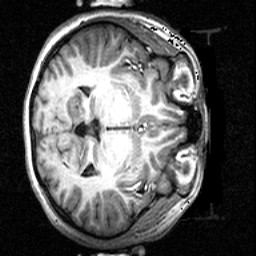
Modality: T1w
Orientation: axial
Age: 26
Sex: female